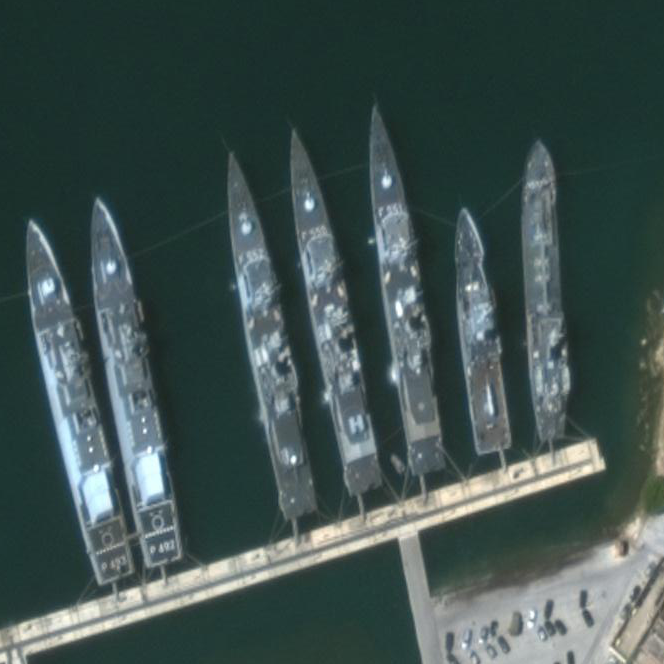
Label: destroyer